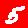
Digit: 5